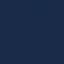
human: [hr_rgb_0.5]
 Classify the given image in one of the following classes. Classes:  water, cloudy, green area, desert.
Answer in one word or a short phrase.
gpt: water